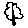
Label: tree